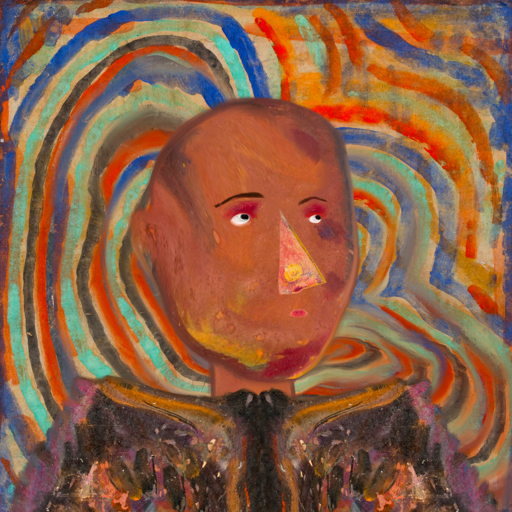
Background: Sisters, Head And Neck Side: Mother_And_Son_Son, Face Side: Irani, Bust: Gypsy_Queen, Hair Side: Blank, Head Accessory: Blank, Second Necklace: Blank, Necklace: Blank, Baby: Blank